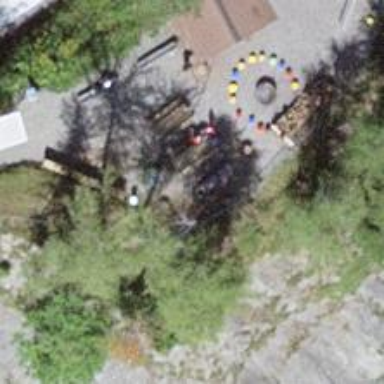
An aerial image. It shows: Picnic site for tourists.